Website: apple
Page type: billing-address
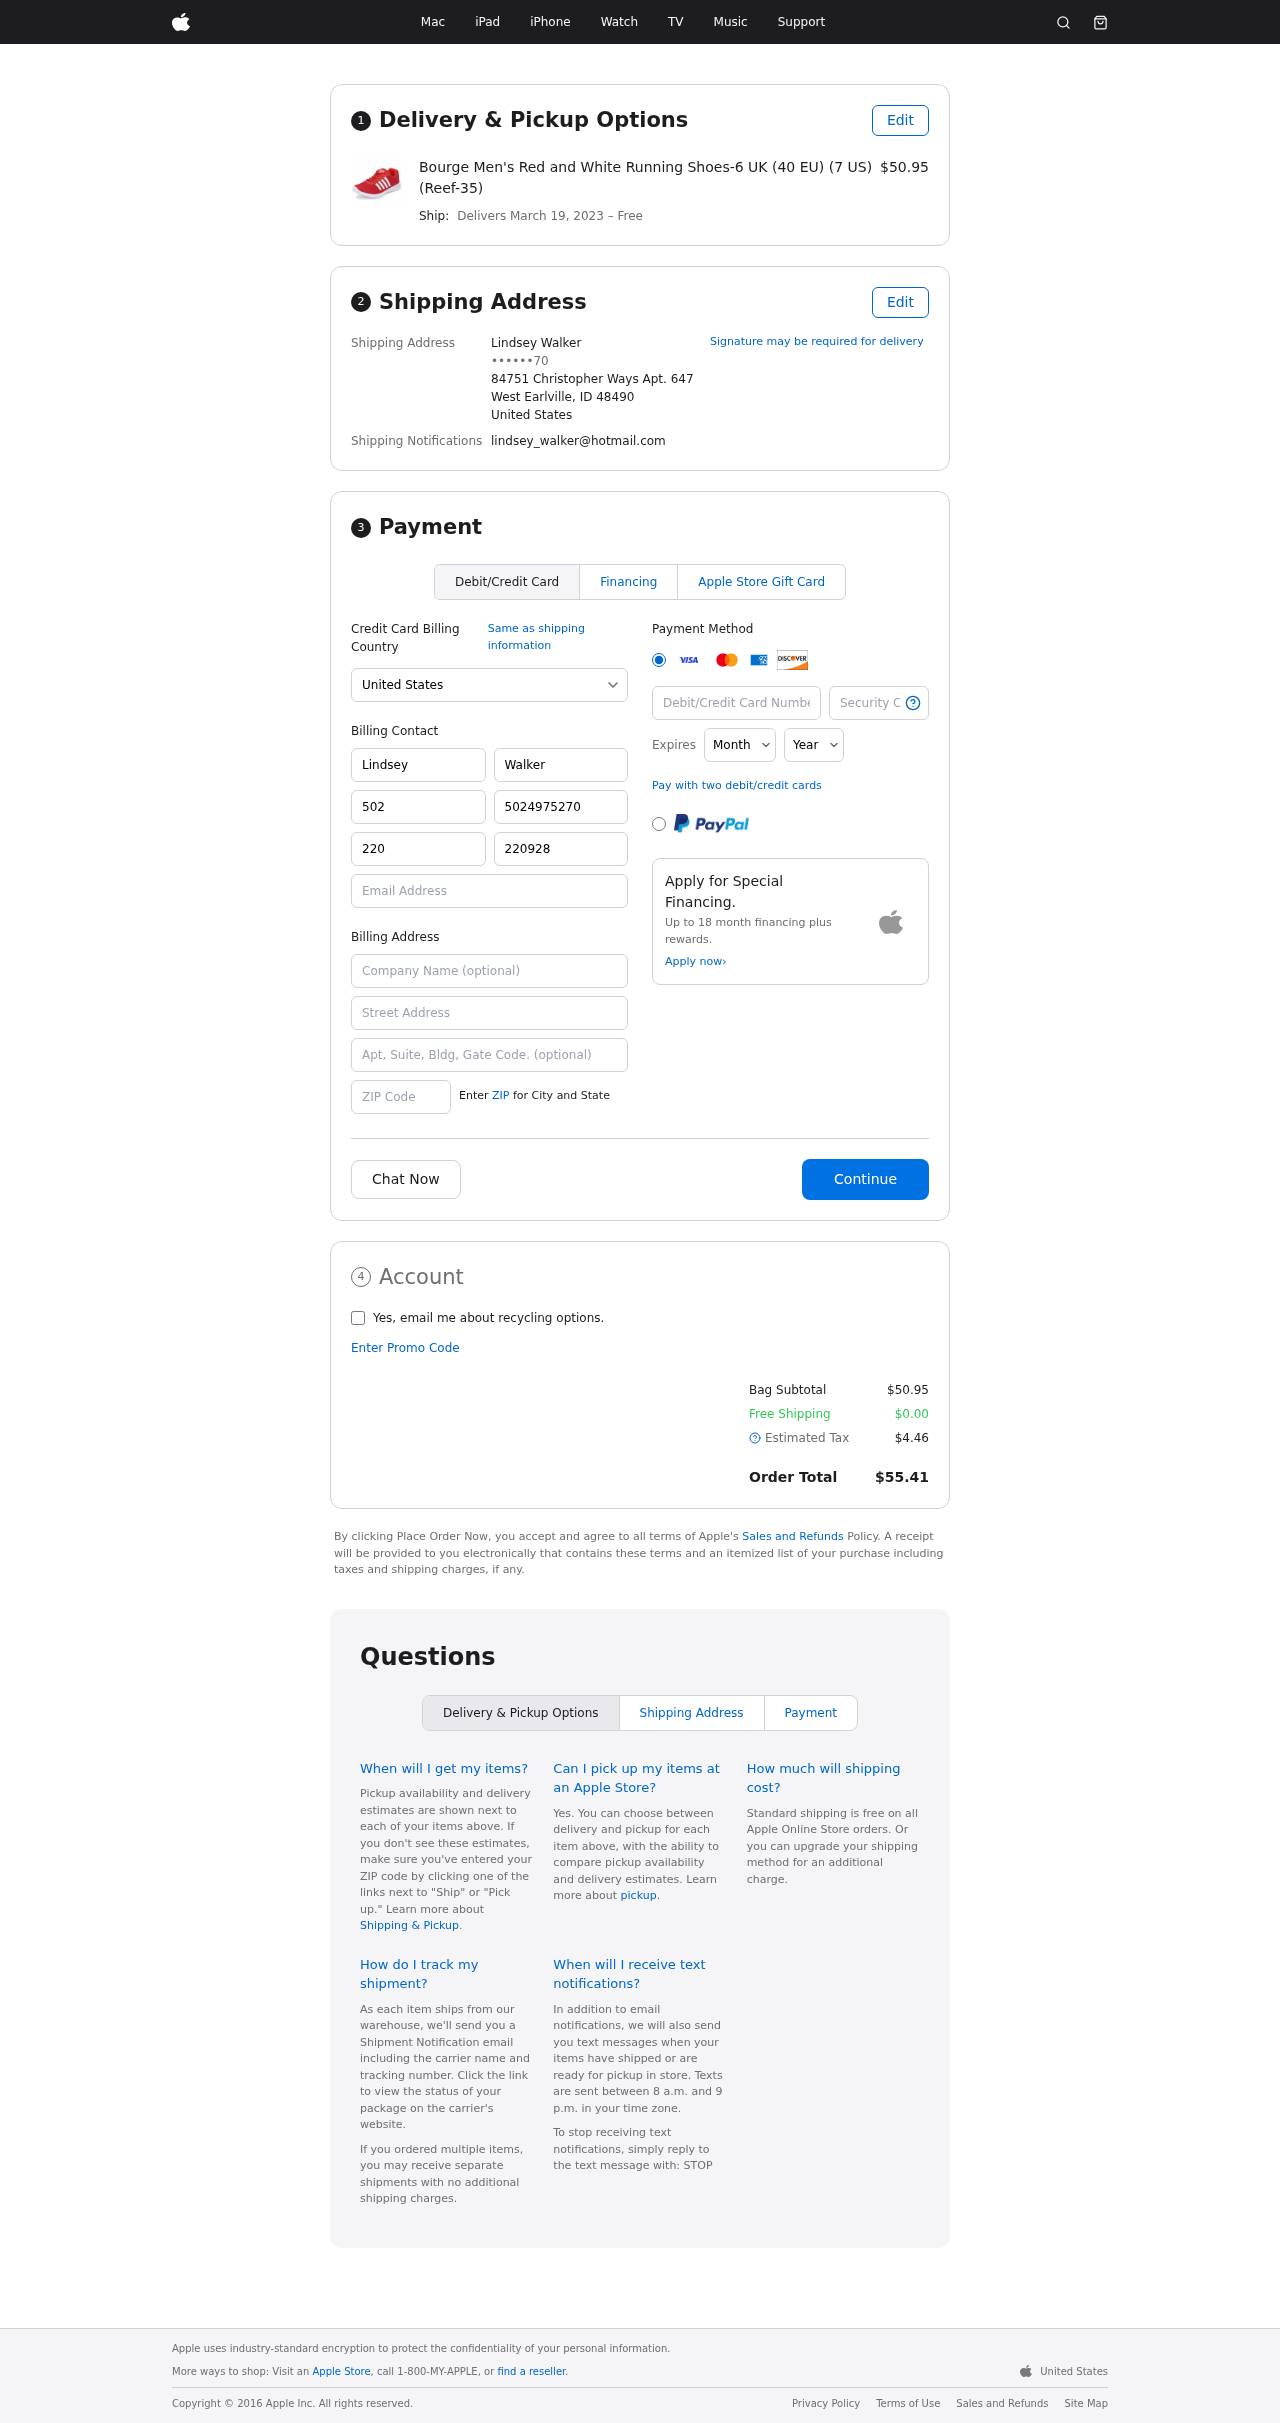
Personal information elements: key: PII_CARD_CVV
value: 183
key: PII_CARD_EXPIRY_MONTH
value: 10
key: PII_CARD_EXPIRY_YEAR
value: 29
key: PII_CARD_NUMBER
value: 4659 7588 6994 6185
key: PII_CITY_STATE_ZIP
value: West Earlville, ID 48490
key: PII_COUNTRY
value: United States
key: PII_EMAIL
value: lindsey_walker@hotmail.com
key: PII_FULLNAME
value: Lindsey Walker
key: PII_STREET
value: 84751 Christopher Ways Apt. 647
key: PII_PHONE_MASKED
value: ••••••70
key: PII_BILLING_FIRSTNAME
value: Lindsey
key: PII_BILLING_LASTNAME
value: Walker
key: PII_BILLING_PHONE_AREA
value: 502
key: PII_BILLING_PHONE
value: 5024975270
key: PII_BILLING_PHONE_ALT_AREA
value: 220
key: PII_BILLING_PHONE_ALT
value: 2209288981
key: PII_BILLING_EMAIL
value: lindsey_walker@hotmail.com
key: PII_BILLING_STREET
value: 84751 Christopher Ways Apt. 647
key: PII_BILLING_STREET2
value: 7325 Chad Green
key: PII_BILLING_POSTCODE
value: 48490
Product elements: key: PRODUCT1_NAME
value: Bourge Men's Red and White Running Shoes-6 UK (40 EU) (7 US) (Reef-35)
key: PRODUCT1_PRICE
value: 50.95
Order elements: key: ORDER_DELIVERY_DATE
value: March 19, 2023
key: ORDER_SUBTOTAL
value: $50.95
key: ORDER_SHIPPING_COST
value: $0.00
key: ORDER_TAX
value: $4.46
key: ORDER_TOTAL
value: $55.41